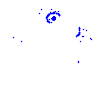
Particle: electron